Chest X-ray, PA view. Patient: 62 years old, sex M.
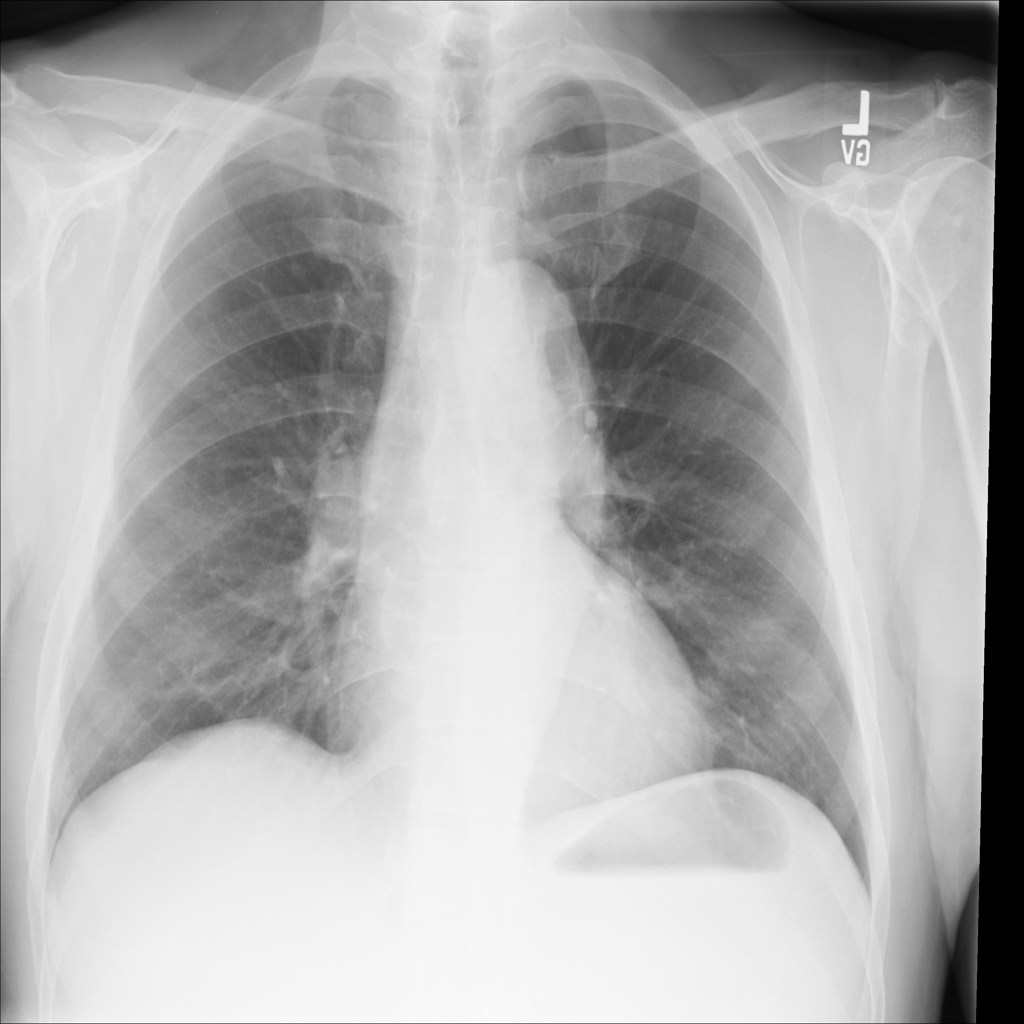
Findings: No Finding